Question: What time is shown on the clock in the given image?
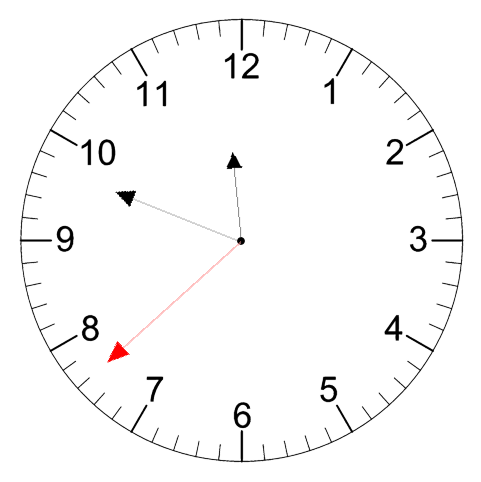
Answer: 11:48:38